Question: In TextMate 1.5.10 r1623, you get little arrows that allow you to fold method blocks:

Unfortunately, if you have a multi-lined Python comment, it doesn't recognize it, so you can't fold it:
'''
def foo():
"""
How do
I fold
these comments?
"""
print "bar"
'''
TextMate has this on their site on how to customize folding: <URL>
...but I'm not skilled in regex enough to do anything about it. TextMate uses the <URL> regex API, and I'm using the default Python.tmbundle updated to the newest version via GetBundles.
Does anyone have an idea of how to do this? Thanks in advance for your help! :)
---
Adding the default 'foldingStartMarker' and 'foldingStopMarker' regex values for Python.tmbundle under the Python Language in Bundle Editor:
'''
foldingStartMarker = '^\s*(def|class)\s+([.a-zA-Z0-9_ <]+)\s*(\((.*)\))?\s*:|\{\s*$|\(\s*$|\[\s*$|^\s*"""(?=.)(?!.*""")';
foldingStopMarker = '^\s*$|^\s*\}|^\s*\]|^\s*\)|^\s*"""\s*$';
'''
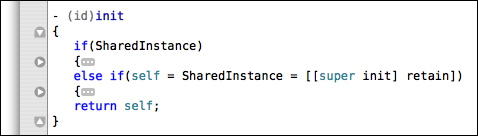
Answer: According to <URL>, if you follow it to the end, proper code folding for Python is not supported. Basically, regular expressions as implemented in the foldingStartMarker and foldingStopMarker do not allow for captures, thus the amount of spacing at the beginning of the "end fold" cannot be matched to the "begin fold".
The issue is not finally and officially addressed by Textmate's creator, Allan Odgaard; however since the thread is from 2005, I assume it is a dead issue, and not one that will be supported.